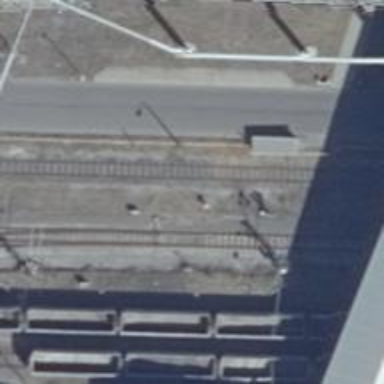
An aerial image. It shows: Railway switch.